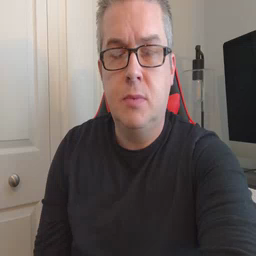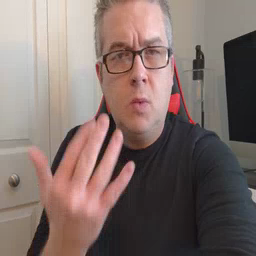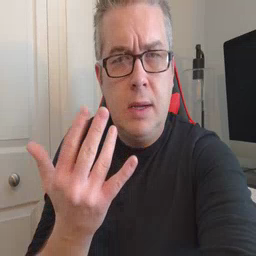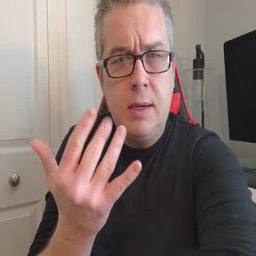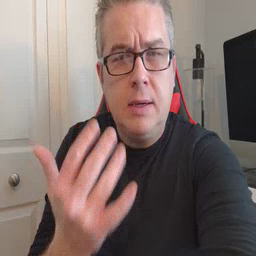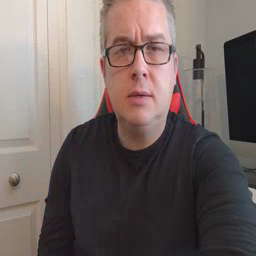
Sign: wait